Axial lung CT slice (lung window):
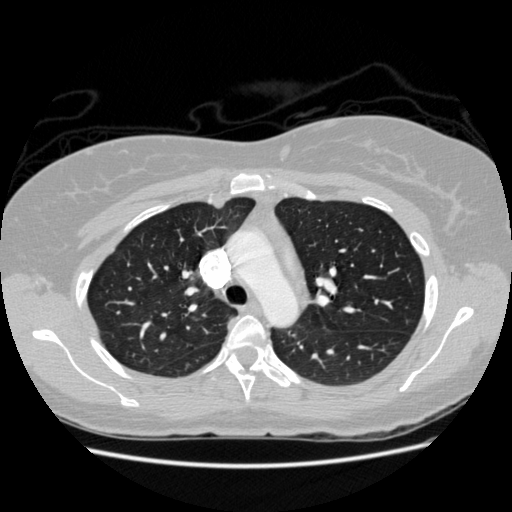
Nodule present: no